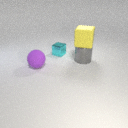
large gray metal cylinder below large yellow rubber cube